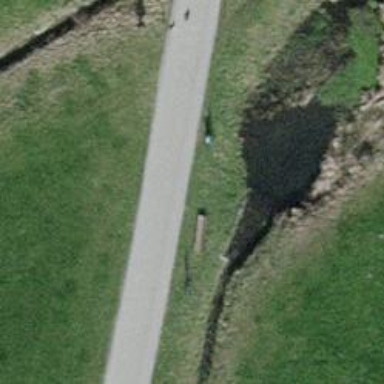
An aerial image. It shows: Bench.